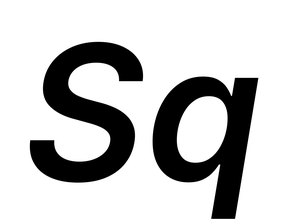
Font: Inter-Italic_SemiBold_Italic